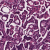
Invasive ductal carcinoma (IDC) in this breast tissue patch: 1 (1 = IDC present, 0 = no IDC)